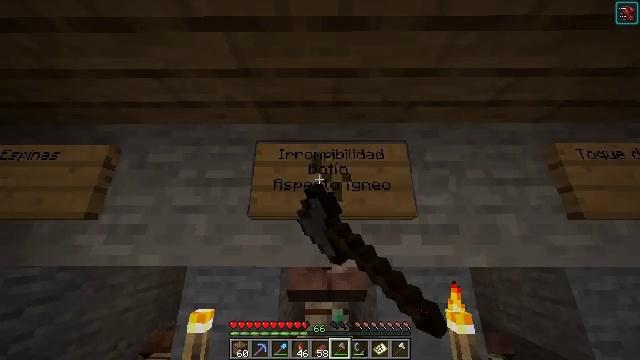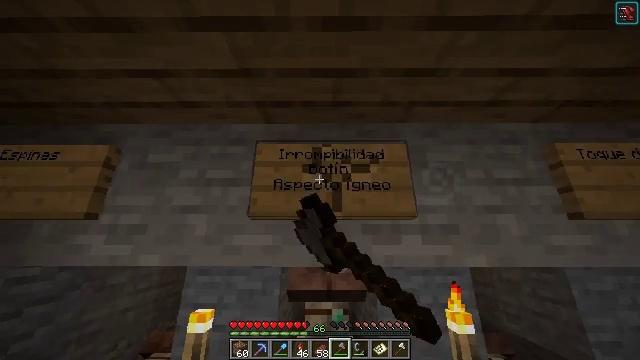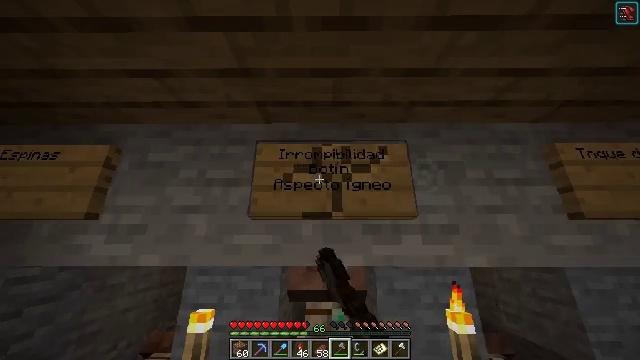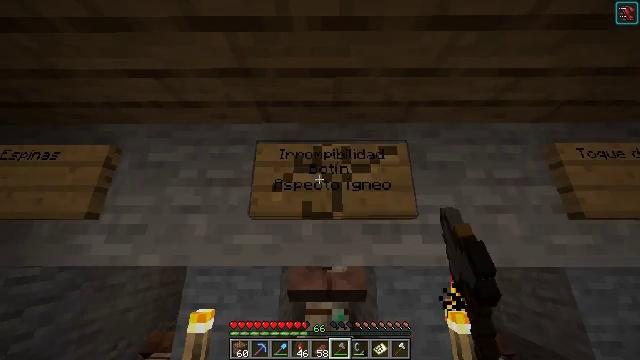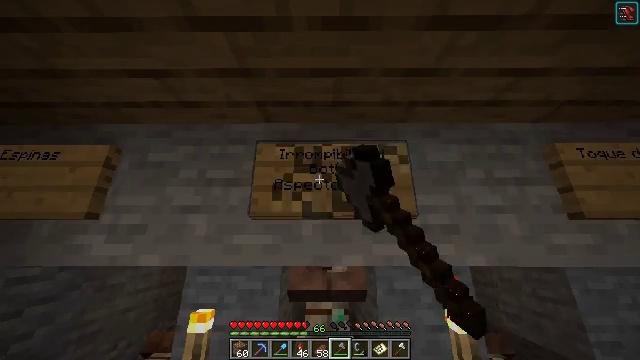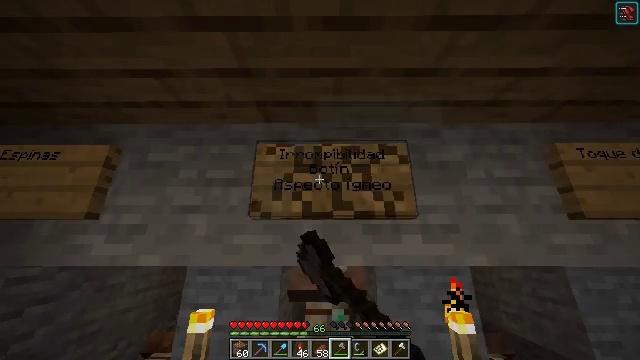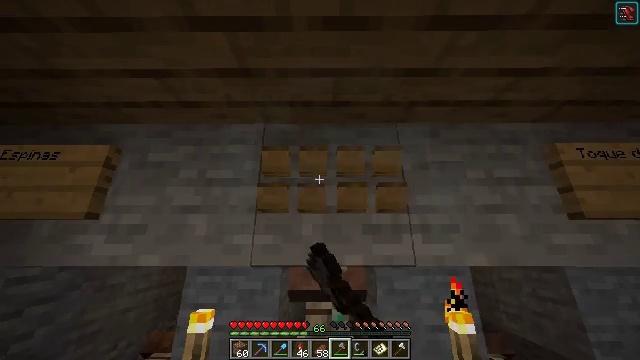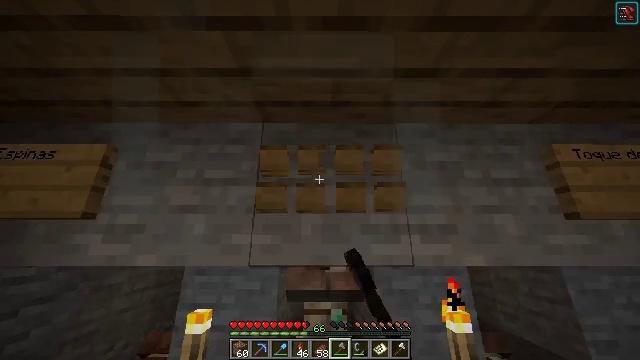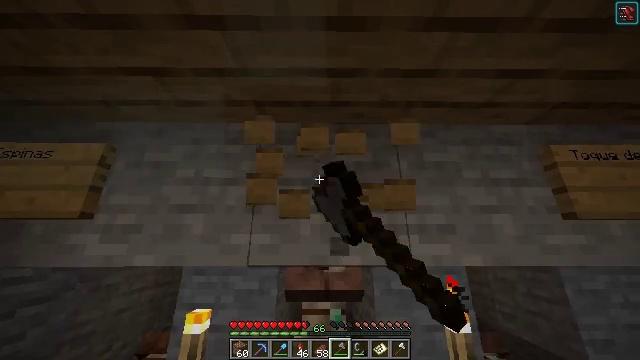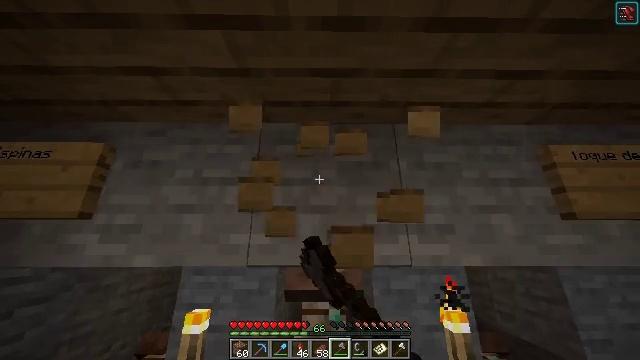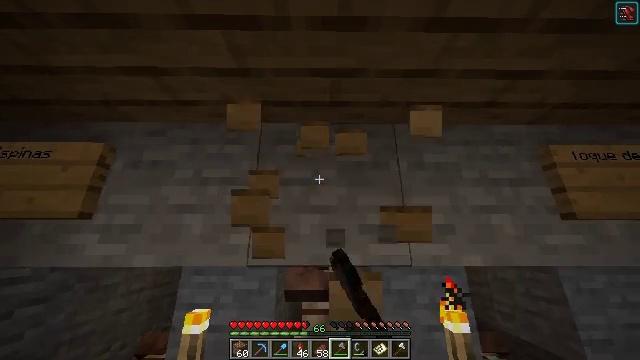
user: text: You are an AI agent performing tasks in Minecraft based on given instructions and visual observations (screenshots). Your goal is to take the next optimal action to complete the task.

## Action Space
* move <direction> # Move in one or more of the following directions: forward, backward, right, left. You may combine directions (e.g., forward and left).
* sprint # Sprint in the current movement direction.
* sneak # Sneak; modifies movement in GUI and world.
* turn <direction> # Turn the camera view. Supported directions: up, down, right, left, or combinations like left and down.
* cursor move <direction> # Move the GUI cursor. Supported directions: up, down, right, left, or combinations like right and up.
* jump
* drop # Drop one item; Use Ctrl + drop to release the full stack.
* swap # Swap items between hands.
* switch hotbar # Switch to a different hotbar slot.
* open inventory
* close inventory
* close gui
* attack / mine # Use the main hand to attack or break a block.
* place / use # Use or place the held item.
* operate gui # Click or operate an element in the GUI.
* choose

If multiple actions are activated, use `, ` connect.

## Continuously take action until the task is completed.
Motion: motion action
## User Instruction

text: Remove the oak wall sign from the wall.
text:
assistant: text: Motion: attack / mine
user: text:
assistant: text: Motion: attack / mine
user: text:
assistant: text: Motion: attack / mine
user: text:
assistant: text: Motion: attack / mine
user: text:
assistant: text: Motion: attack / mine
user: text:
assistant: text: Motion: attack / mine
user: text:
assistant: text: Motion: attack / mine
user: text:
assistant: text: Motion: attack / mine
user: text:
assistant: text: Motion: attack / mine
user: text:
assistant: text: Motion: attack / mine
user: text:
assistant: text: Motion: attack / mine